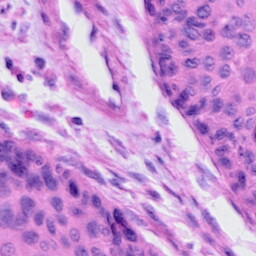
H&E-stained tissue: Cervix